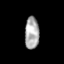
Tissue: skin
Cell type: Epithelial cells
Senescence score: 0.261
Nuclear area (px): 448
Mean DAPI intensity: 170.625